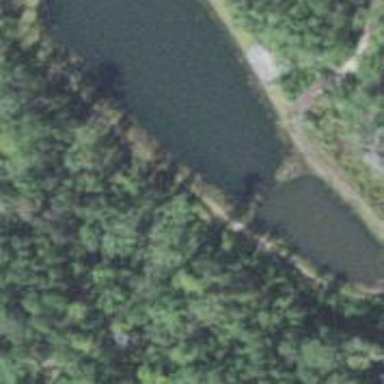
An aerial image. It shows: Peaceful pond surrounded by nature.